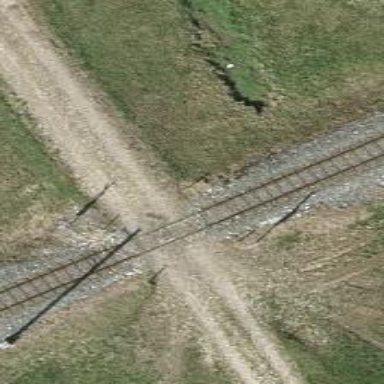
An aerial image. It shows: Railway level crossing.